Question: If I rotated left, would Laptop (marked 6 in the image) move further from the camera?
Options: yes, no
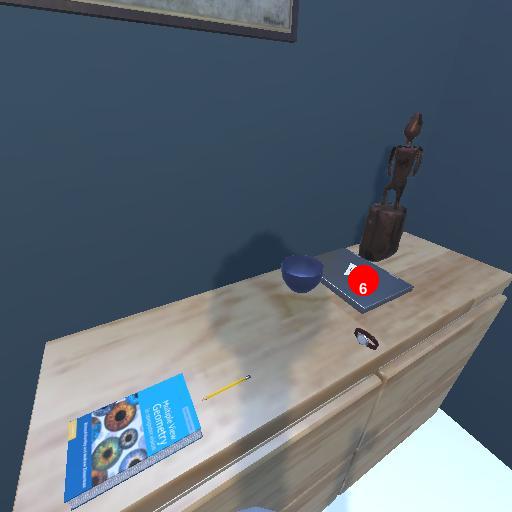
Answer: yes